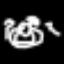
Label: frog